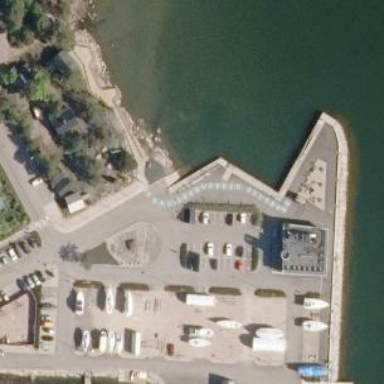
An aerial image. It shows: Slipway on leisure land.